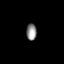
Tissue: lung
Cell type: Fibroblasts
Senescence score: 0.6004
Nuclear area (px): 170
Mean DAPI intensity: 139.865